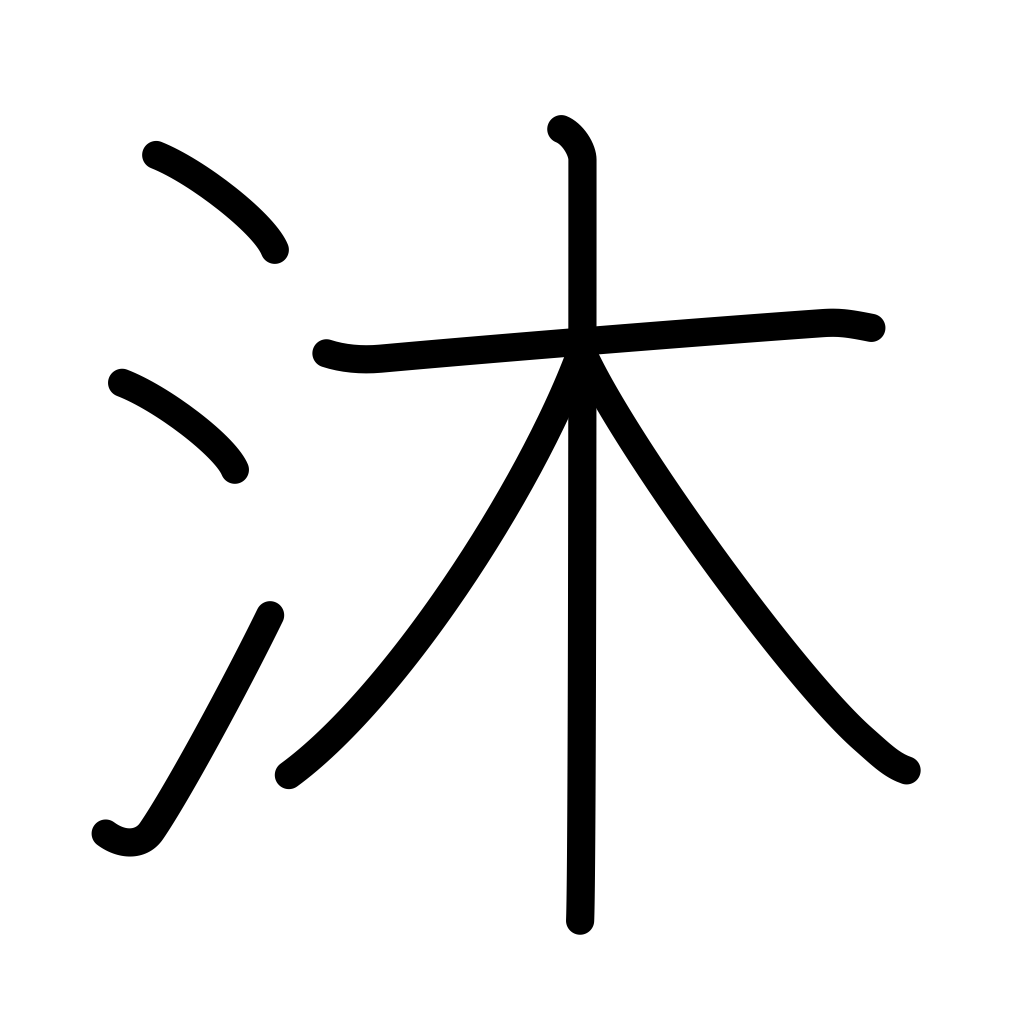
Meaning: wash